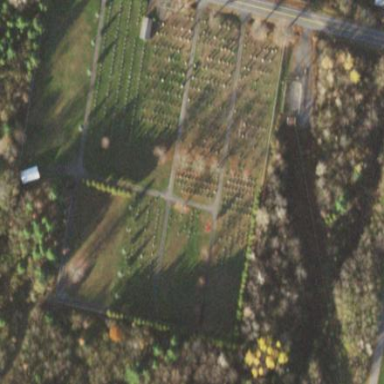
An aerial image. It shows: Cemetery or graveyard.